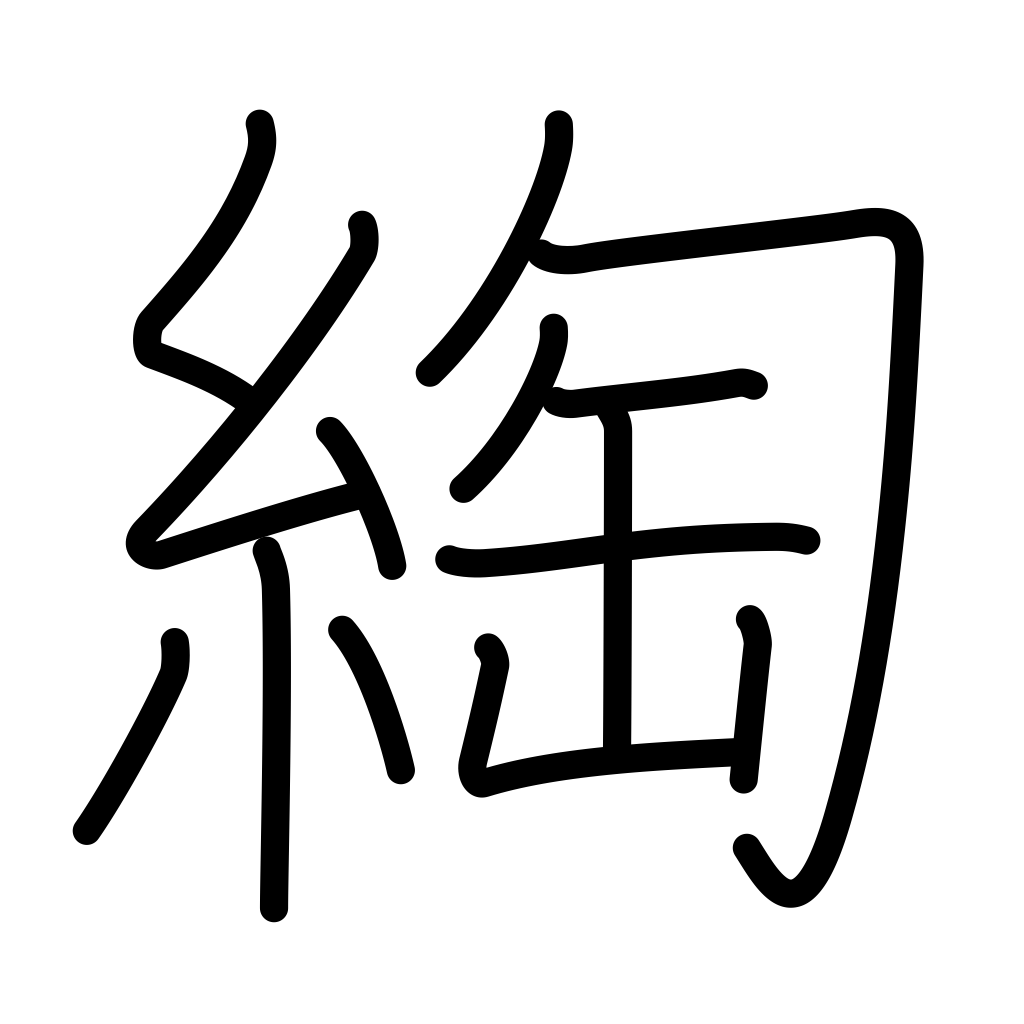
Meaning: twist, make rope